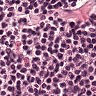
Metastatic tissue present: no